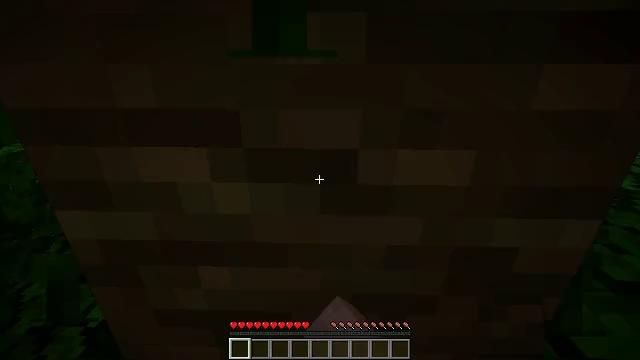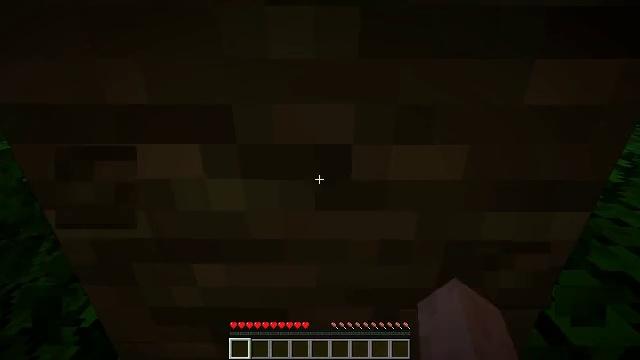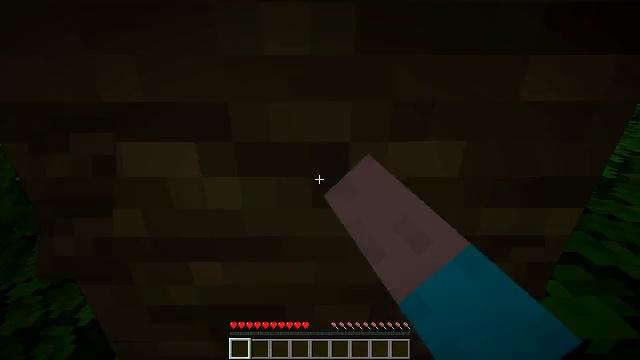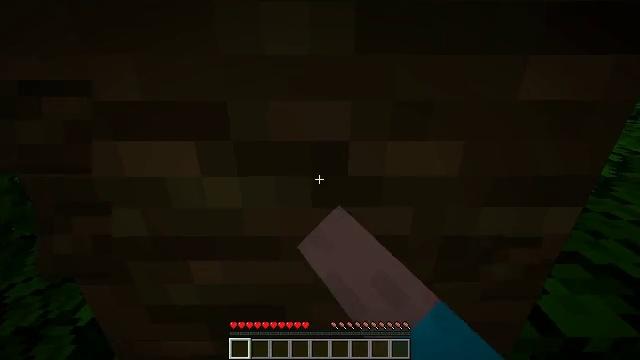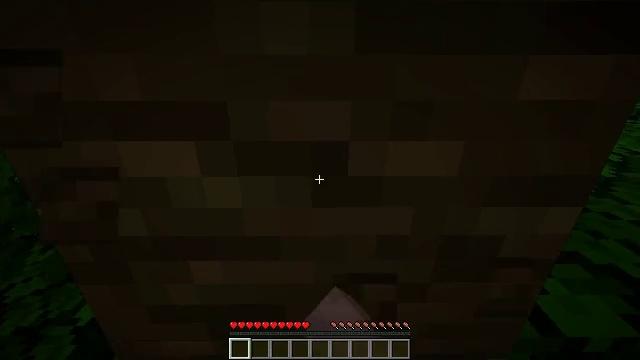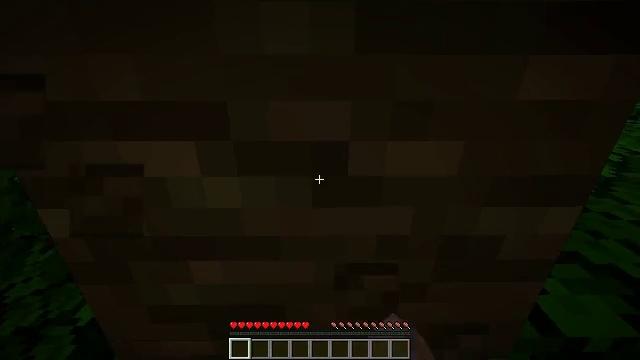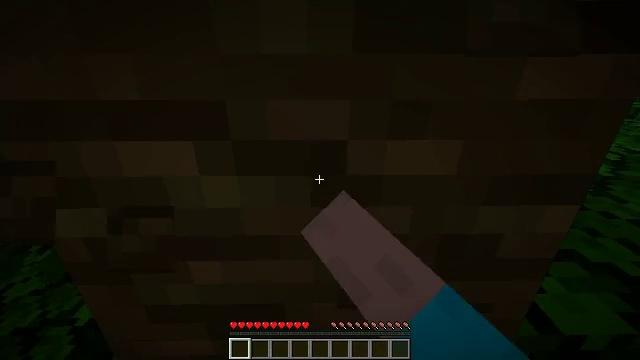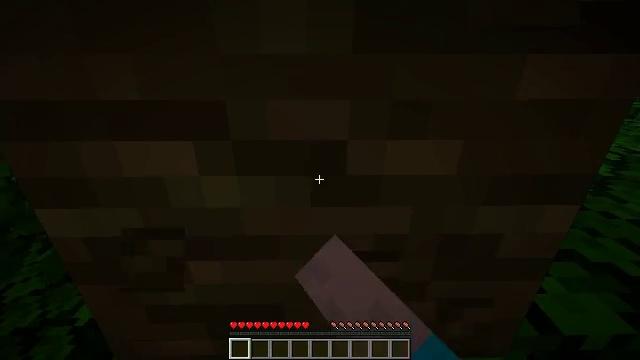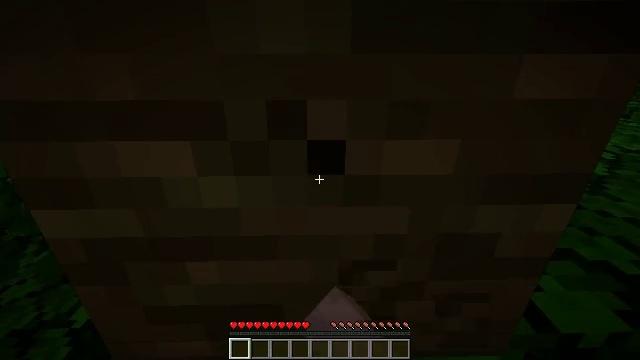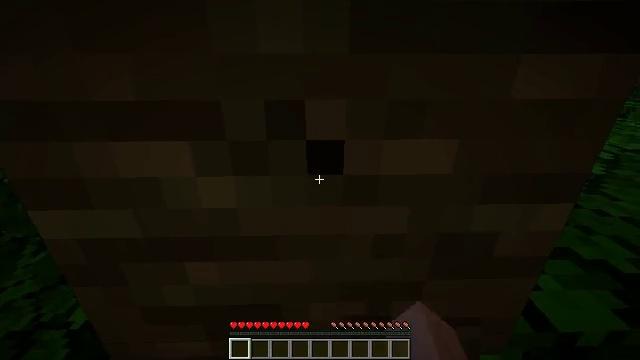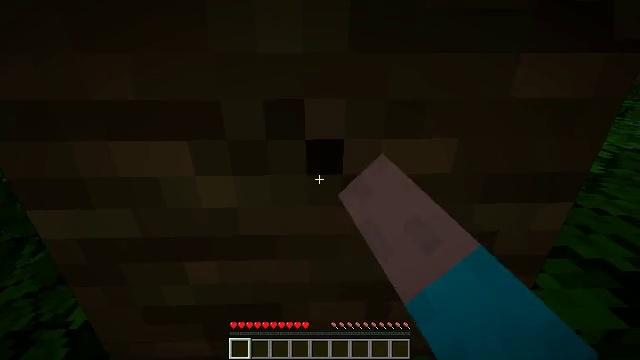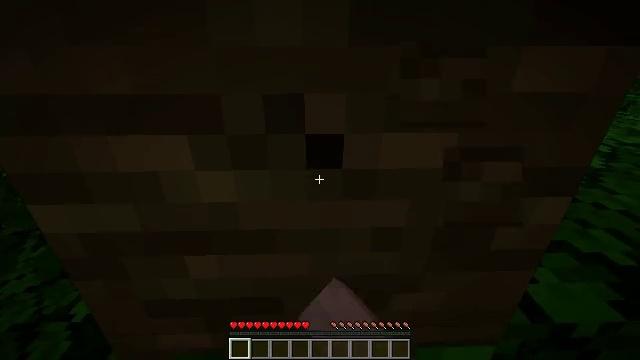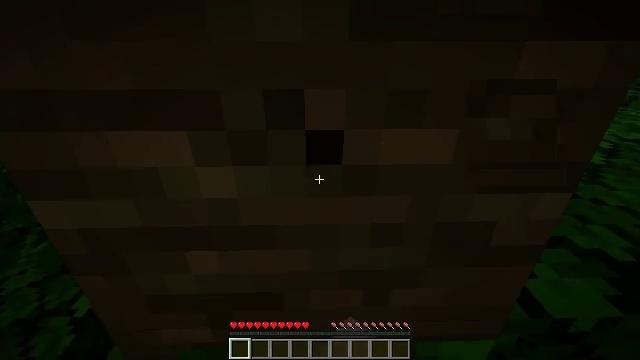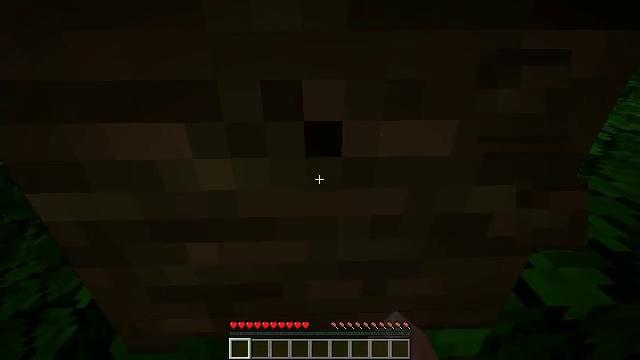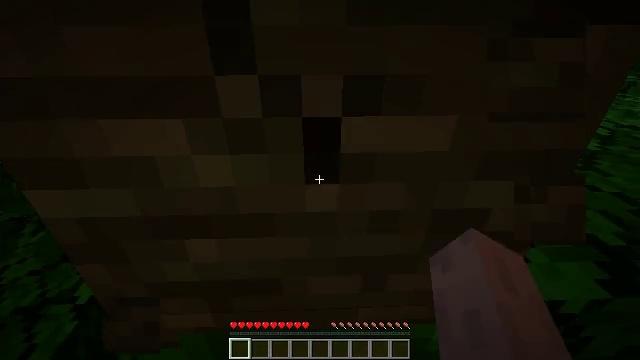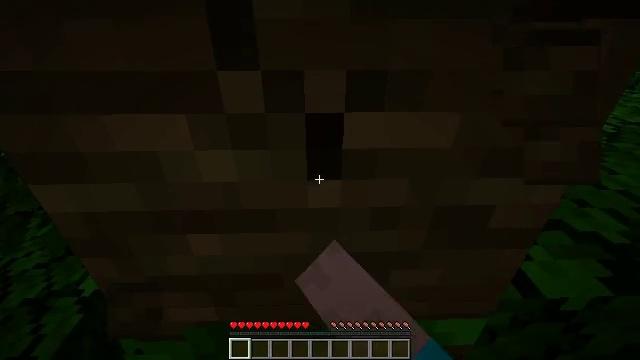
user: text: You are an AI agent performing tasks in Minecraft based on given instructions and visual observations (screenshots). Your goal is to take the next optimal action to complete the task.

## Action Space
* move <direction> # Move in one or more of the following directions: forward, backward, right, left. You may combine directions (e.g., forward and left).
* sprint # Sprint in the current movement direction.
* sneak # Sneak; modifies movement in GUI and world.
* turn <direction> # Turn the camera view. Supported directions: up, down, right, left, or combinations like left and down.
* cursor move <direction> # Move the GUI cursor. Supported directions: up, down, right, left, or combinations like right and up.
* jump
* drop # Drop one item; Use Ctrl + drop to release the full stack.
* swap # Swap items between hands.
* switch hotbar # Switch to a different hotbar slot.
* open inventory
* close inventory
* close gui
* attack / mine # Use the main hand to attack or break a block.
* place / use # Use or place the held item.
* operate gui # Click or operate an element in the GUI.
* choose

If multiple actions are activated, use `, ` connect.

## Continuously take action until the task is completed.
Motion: motion action
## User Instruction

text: Use an axe to chop the jungle log.
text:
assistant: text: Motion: turn right, attack / mine
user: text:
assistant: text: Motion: attack / mine
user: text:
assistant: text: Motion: attack / mine
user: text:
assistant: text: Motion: attack / mine
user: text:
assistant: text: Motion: attack / mine
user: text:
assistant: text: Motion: attack / mine
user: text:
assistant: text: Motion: attack / mine
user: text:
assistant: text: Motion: attack / mine
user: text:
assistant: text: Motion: attack / mine
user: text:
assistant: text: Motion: attack / mine
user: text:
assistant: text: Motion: turn down, attack / mine
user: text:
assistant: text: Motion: attack / mine
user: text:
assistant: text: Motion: turn down, attack / mine
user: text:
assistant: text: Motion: attack / mine
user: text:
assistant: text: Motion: attack / mine
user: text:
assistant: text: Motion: turn down, attack / mine
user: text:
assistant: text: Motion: turn down, attack / mine
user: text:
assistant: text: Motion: turn down, attack / mine
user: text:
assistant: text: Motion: turn down, attack / mine
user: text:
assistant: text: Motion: attack / mine
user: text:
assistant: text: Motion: attack / mine
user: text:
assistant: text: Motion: attack / mine
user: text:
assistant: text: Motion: attack / mine
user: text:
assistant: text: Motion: attack / mine
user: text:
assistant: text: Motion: attack / mine
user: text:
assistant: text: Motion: attack / mine
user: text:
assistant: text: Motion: attack / mine
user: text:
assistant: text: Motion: attack / mine
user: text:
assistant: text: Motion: turn left, attack / mine
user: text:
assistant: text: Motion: attack / mine